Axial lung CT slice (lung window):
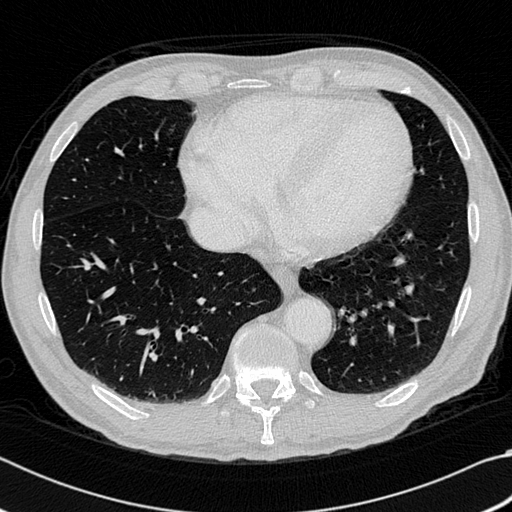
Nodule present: no